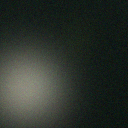
Screen state: off